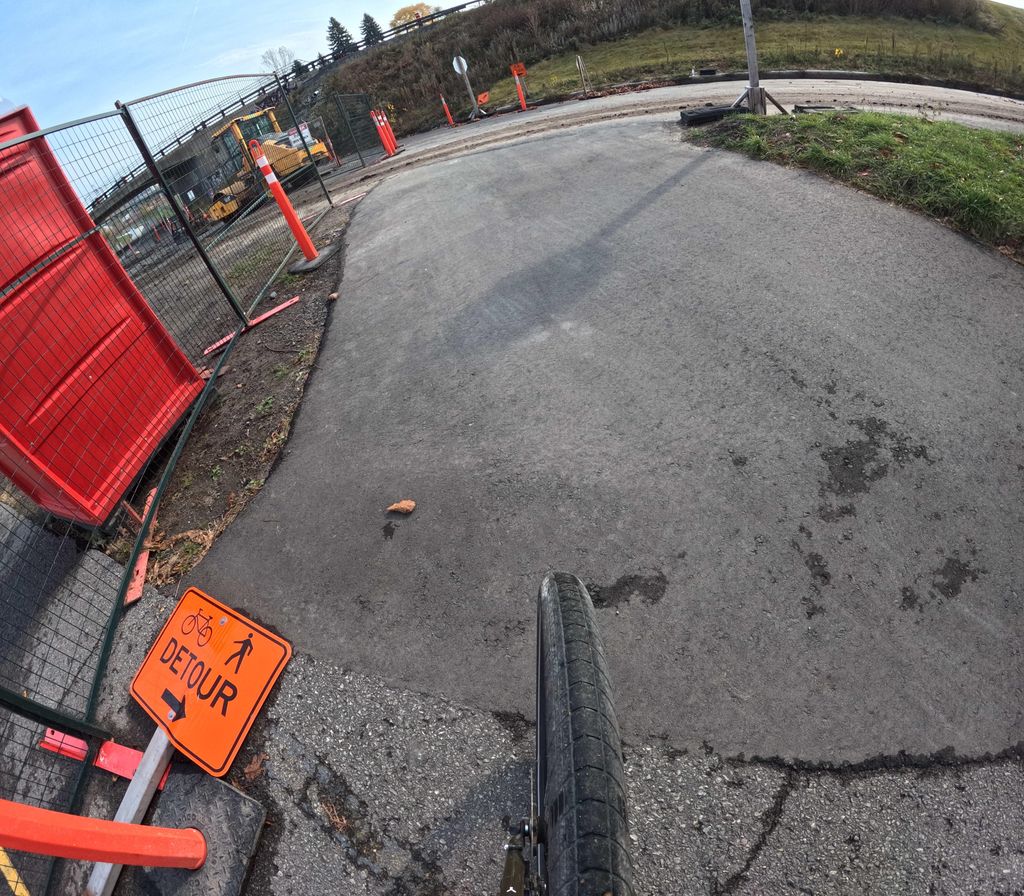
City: ottawa-gatineau